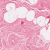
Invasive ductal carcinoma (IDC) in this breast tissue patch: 0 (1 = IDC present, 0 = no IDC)